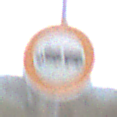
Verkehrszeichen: VerbotLastkraftwagenMitAnhaenger
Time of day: Midday
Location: Outdoor (Nature)
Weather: PartlyCloudy
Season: NotSpecified
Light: Natural